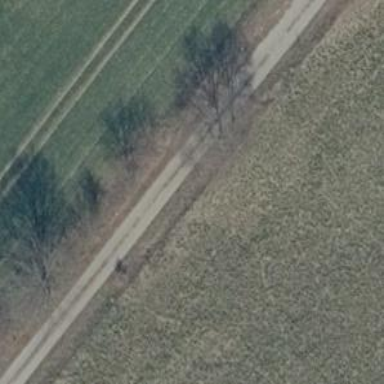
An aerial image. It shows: Row of trees in natural setting.